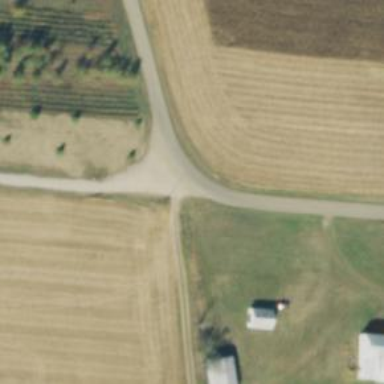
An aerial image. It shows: Unclassified road with asphalt surface.